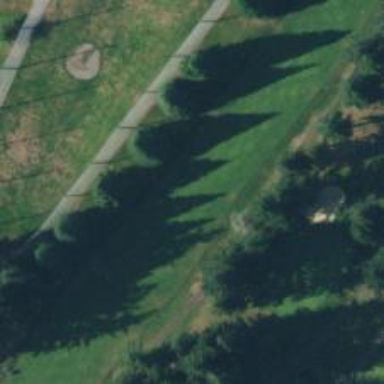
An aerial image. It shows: View of golf hole.